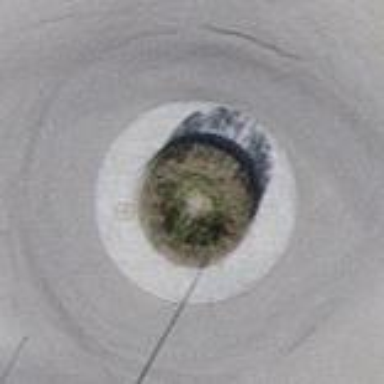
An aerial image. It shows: Secondary road leading to roundabout.